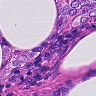
Metastatic tissue present: yes